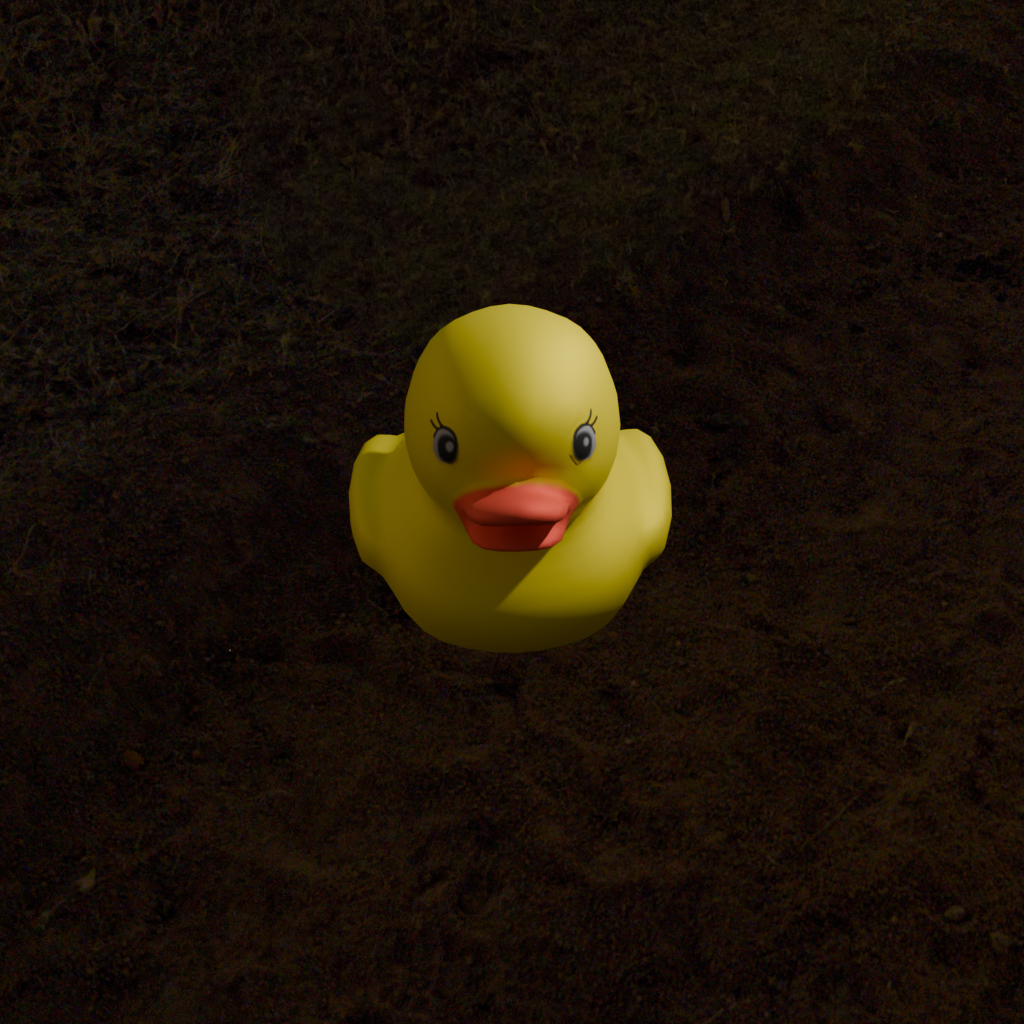
an image of a yellow rubber duck seen from <front> in a starry sky over a savanna at night.